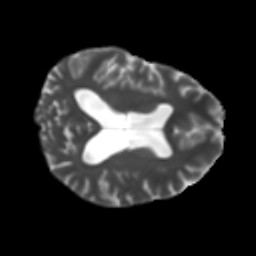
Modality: T2w
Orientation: axial
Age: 25
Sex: female
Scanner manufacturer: ge
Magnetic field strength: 3 T
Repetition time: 7.8 s
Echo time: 0.0606 s